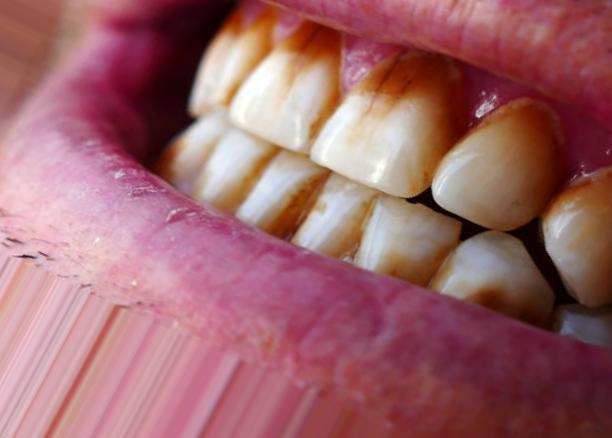
Condition: Tooth Discoloration